Question:
I am wondering how to create that would transform a 3 lined menu into a cross. The structure of the following buttons is sketched on the picture above. The 3 lines are created using 3 spans and the cross is created using before and after elements and rotate transition. Now I only use jquery to toggle class that changes the look of the button, but I would like to achieve some nice, animated effect such as
1. one line of the 3-lined menu dissapears
2. the rest 2 lines rotates and creates the cross
and of course, inverse process when going from cross to 3-lined menu.
How to achieve that?
<URL>
HTML:
'''
<div id="menu-toggle-btn">
<span></span>
<span></span>
<span></span>
</div>
'''
SASS:
'''
#menu-toggle-btn {
margin: 15px 10px;
width: 30px;
cursor: pointer;
left: 15px;
z-index: 10;
&.js-transform {
span {
display: none !important;
}
&:before, &:after {
content: "";
width: 4px;
height: 25px;
display: block;
background: #1d1d1b;
}
&:before {
-ms-transform: rotate(45deg); /* IE 9 */
-webkit-transform: rotate(45deg); /* Chrome, Safari, Opera */
transform: rotate(45deg);
}
&:after {
-ms-transform: rotate(-45deg); /* IE 9 */
-webkit-transform: rotate(-45deg); /* Chrome, Safari, Opera */
transform: rotate(-45deg);
margin-top: -25px;
}
}
span {
display: block;
background: #1d1d1b;
height: 4px;
width: 30px;
margin: 5px;
}
}
'''
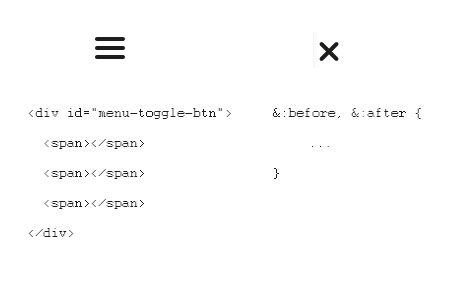
Answer: <URL>
'''
<div class="menu-toggle-btn">
<span></span>
<span></span>
<span></span>
</div>
'''
'''
.menu-toggle-btn{
margin: 15px;
cursor: pointer;
width: 30px;
height: 30px;
span{
background: #1d1d1b;
display: block;
width: 30px;
height: 4px;
border-radius: 5px;
margin-bottom: 5px;
-webkit-transition: all 0.5s linear;
transition: all 0.3s linear;
}
&.open{
span{
&:nth-child(1),
&:nth-child(3){
transform: translate(0px, 13px) rotate(-45deg) scalex(1.3);
margin: 0;
}
&:nth-child(2){
height: 0;
margin: 0;
}
&:nth-child(3){
transform: translate(0px, 9px) rotate(45deg) scalex(1.3);
}
}
}
}
'''
'''
$(".menu-toggle-btn").click(function() {
$(this).toggleClass("open");
});
'''